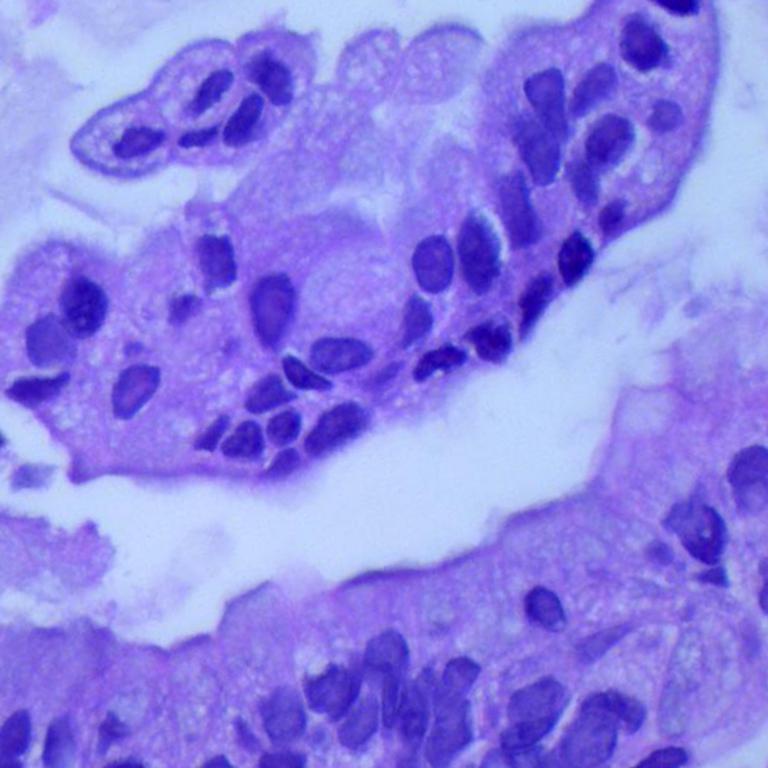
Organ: lung
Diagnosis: adenocarcinomas